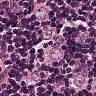
Metastatic tissue present: yes